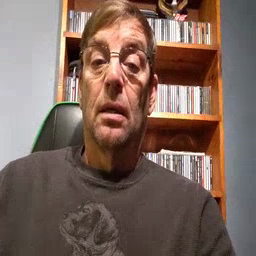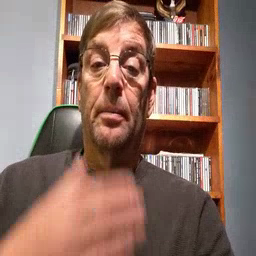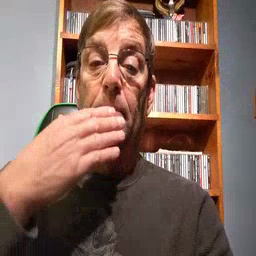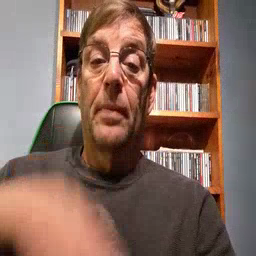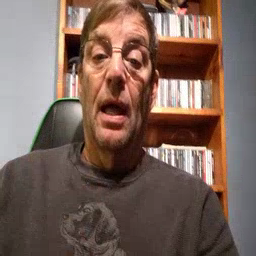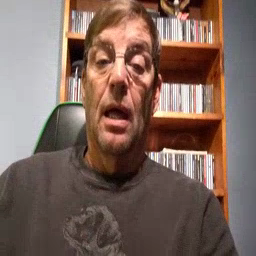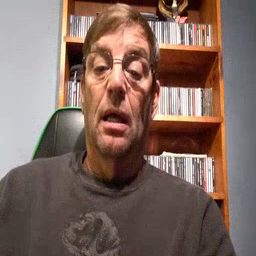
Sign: bad